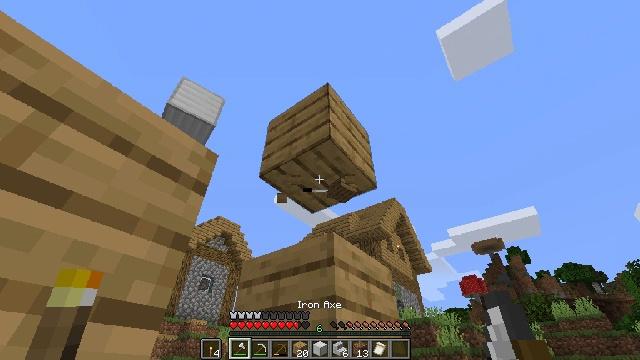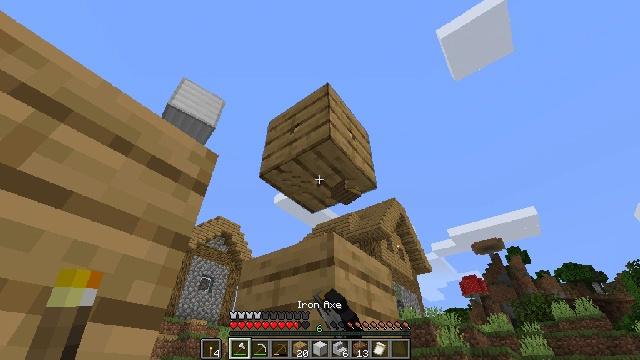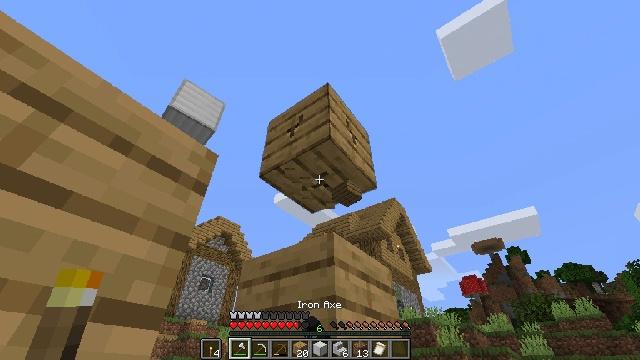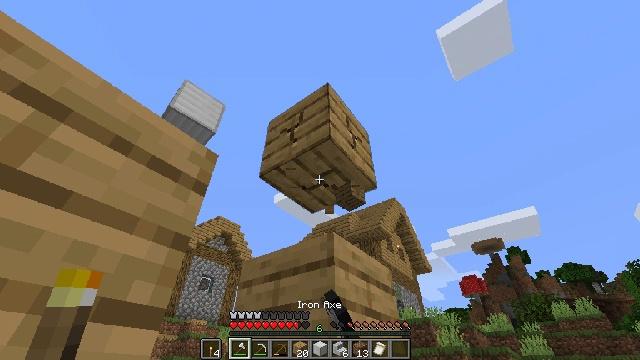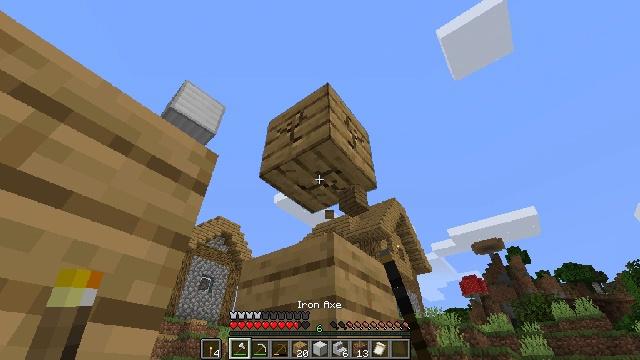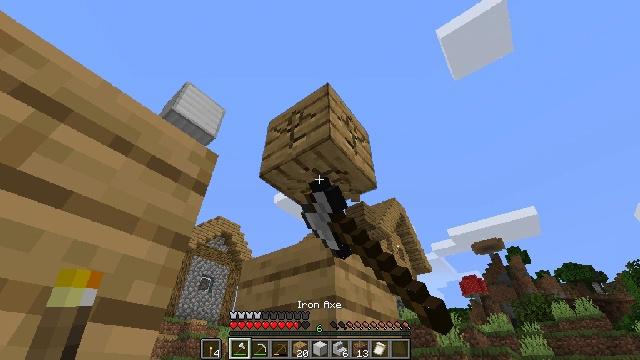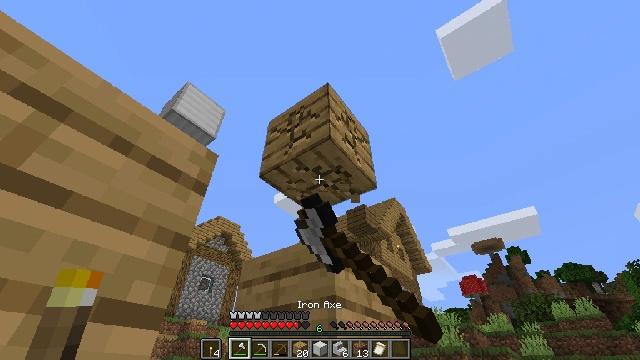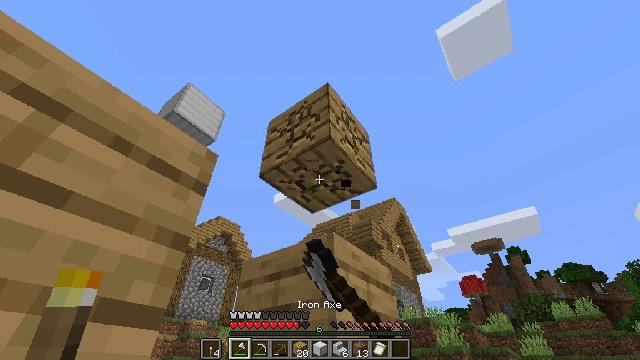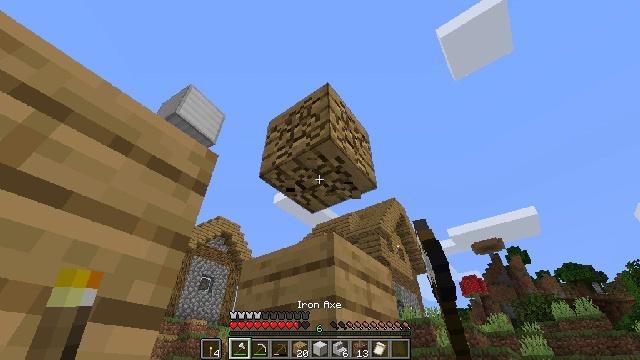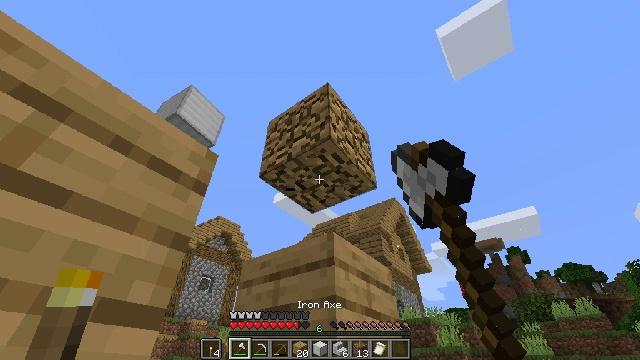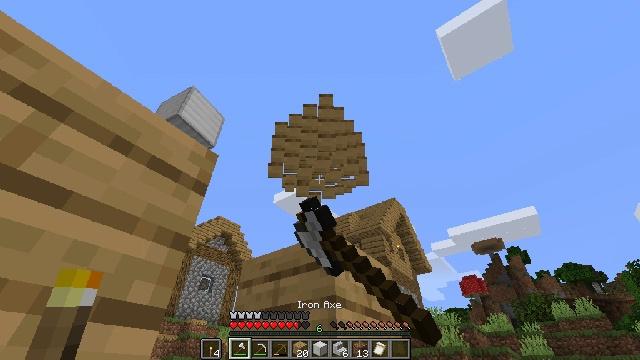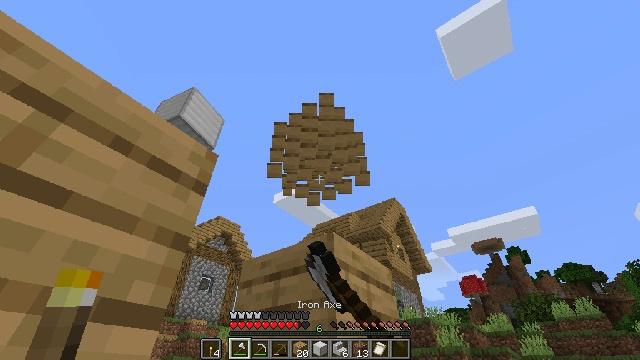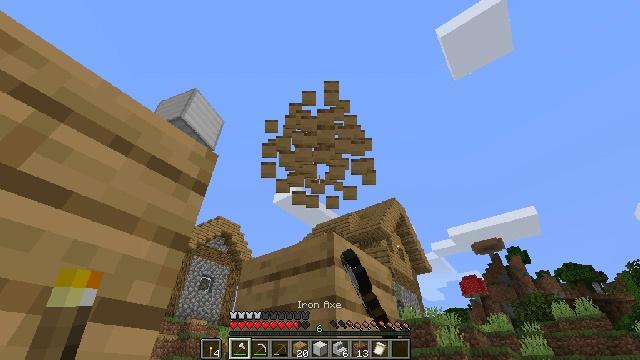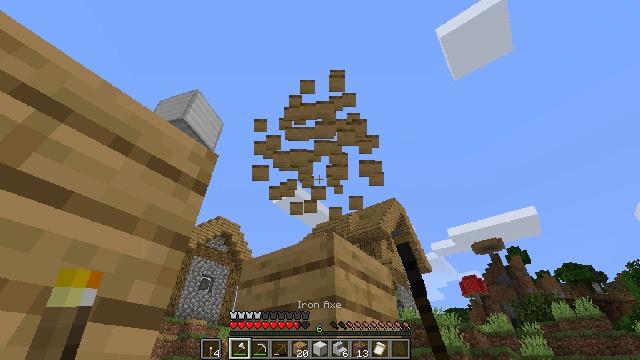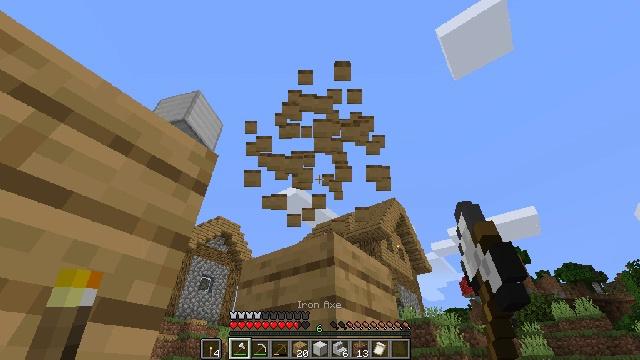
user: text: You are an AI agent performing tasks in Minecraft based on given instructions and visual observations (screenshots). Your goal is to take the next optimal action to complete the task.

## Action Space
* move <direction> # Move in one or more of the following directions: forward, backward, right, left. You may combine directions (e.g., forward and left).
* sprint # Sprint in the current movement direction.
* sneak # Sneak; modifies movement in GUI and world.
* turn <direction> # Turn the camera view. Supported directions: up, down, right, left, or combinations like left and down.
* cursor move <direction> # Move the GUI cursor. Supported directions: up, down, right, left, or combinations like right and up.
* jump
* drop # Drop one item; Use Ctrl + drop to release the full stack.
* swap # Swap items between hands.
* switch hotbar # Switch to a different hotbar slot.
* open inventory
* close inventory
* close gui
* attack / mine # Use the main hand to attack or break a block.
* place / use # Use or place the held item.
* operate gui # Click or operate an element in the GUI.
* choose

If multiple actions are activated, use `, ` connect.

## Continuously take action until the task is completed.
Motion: motion action
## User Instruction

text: Collect the oak planks from the structure.
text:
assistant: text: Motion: attack / mine
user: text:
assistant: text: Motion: attack / mine
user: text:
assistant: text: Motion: attack / mine
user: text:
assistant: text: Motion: attack / mine
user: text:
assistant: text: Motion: attack / mine
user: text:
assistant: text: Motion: attack / mine
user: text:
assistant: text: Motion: attack / mine
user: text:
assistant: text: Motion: attack / mine
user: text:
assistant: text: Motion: attack / mine
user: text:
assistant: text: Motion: attack / mine
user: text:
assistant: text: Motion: attack / mine
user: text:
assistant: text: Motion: attack / mine
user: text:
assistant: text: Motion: attack / mine
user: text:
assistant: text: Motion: attack / mine
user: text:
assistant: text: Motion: attack / mine